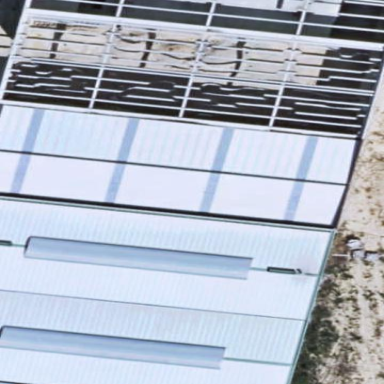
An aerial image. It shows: Industrial building.